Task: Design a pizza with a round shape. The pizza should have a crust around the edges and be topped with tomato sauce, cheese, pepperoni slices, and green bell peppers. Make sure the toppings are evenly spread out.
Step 16:
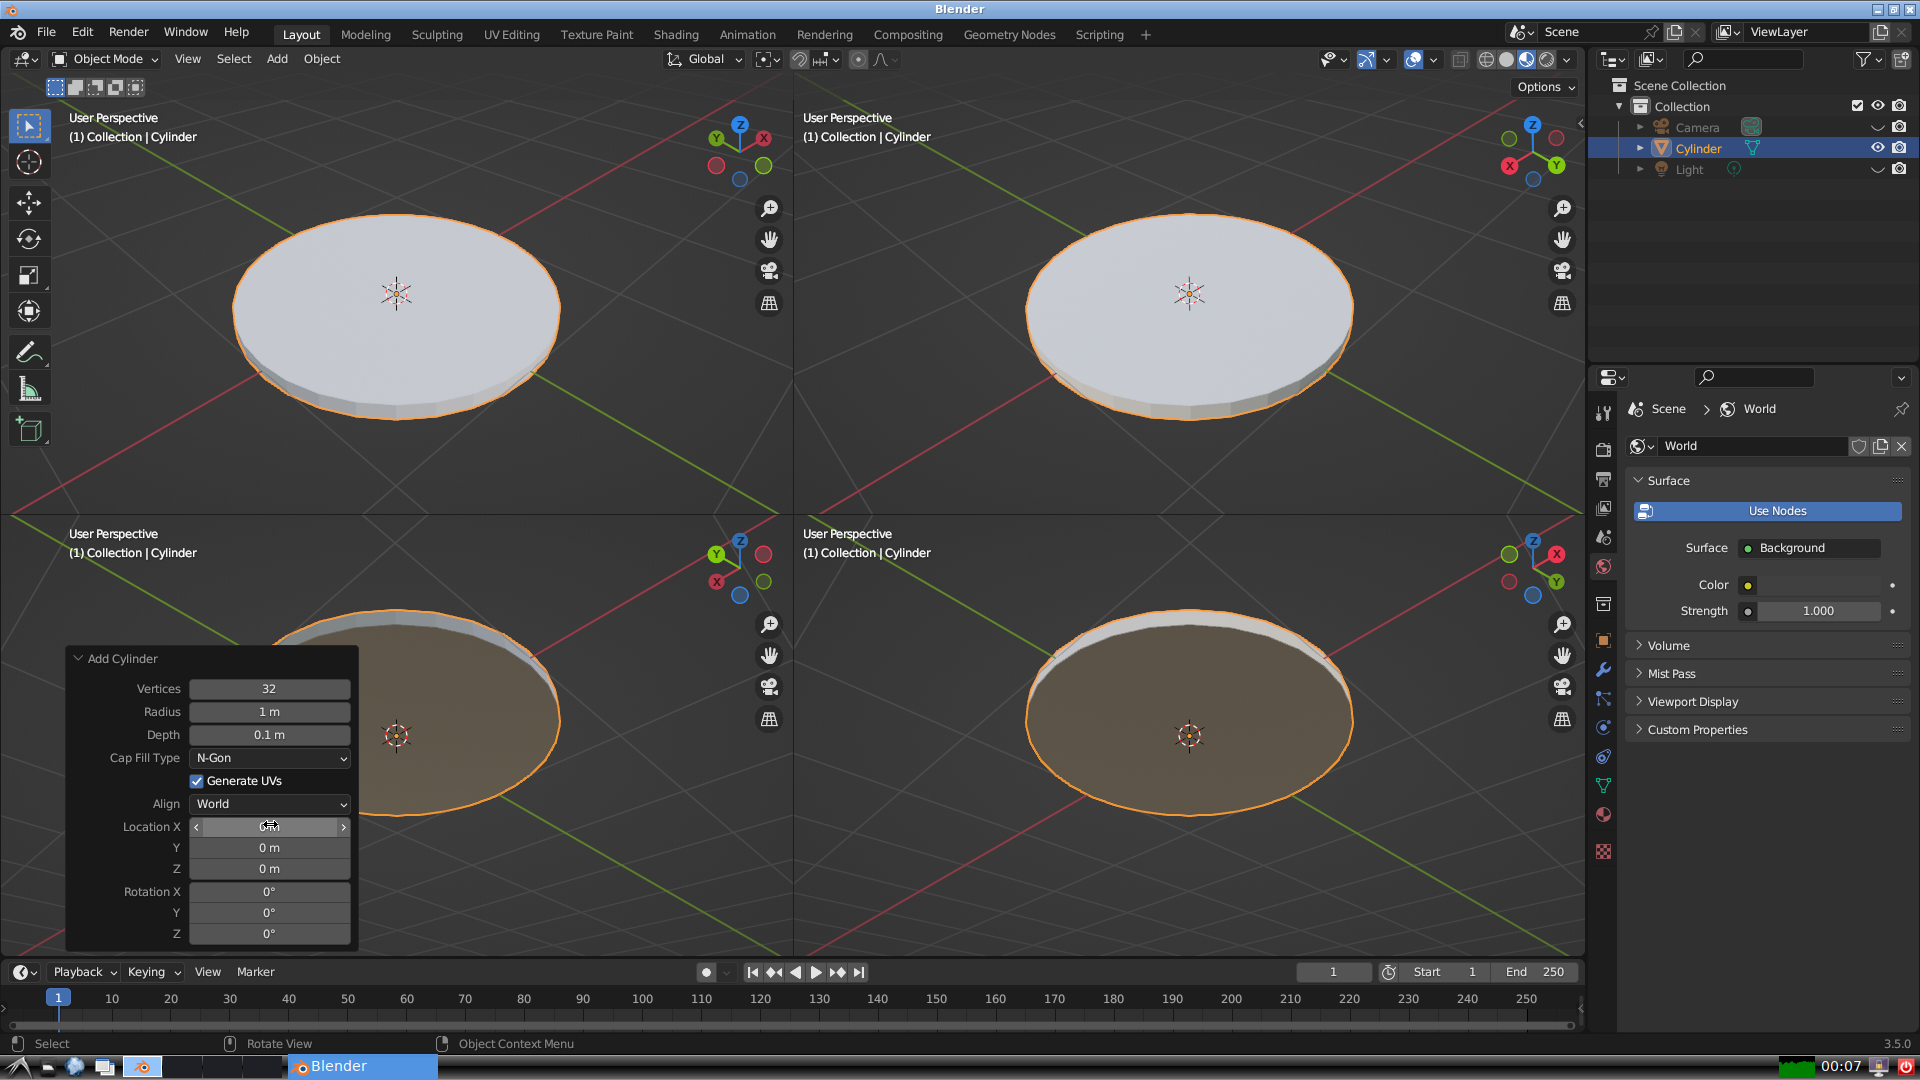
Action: click: no